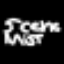
Label: The Eiffel Tower